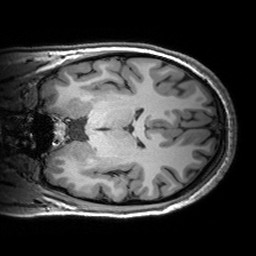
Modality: T1w
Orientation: coronal
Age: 21
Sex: female
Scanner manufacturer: siemens
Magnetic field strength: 3 T
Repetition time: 2.53 s
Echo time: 0.00299 s